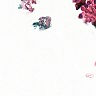
Metastatic tissue present: no